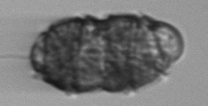
Label: Margalefidinium